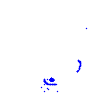
Particle: electron